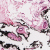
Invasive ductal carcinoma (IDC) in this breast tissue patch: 0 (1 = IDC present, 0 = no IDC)